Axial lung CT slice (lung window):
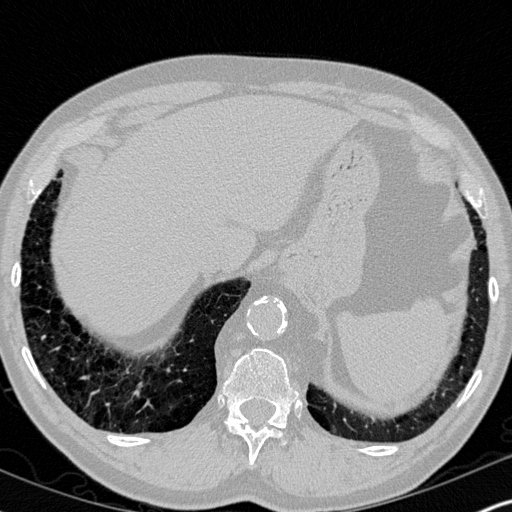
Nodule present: no